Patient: sex M, age 77
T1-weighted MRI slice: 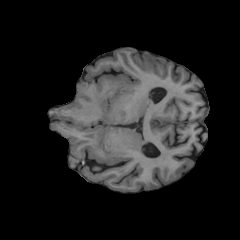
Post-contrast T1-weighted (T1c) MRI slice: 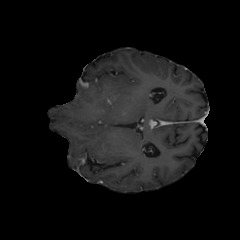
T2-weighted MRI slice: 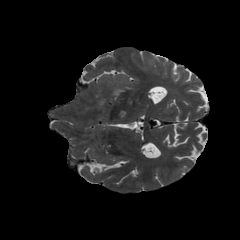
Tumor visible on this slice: yes
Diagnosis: Glioblastoma, IDH-wildtype
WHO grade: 4